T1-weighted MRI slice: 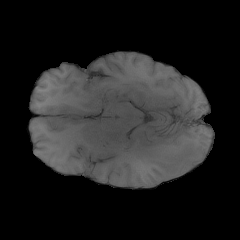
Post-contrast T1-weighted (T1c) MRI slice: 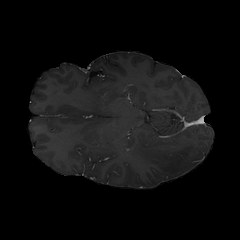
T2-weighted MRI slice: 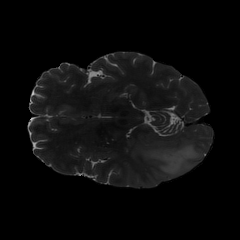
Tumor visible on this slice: yes